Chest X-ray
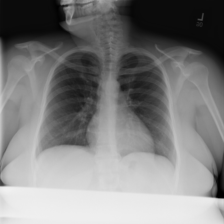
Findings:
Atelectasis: negative
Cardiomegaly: negative
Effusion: negative
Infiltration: positive
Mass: negative
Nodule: negative
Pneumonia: negative
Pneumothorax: negative
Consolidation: negative
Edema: negative
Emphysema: negative
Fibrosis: negative
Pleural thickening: negative
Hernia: negative